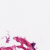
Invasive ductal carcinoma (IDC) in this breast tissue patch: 0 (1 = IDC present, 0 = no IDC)